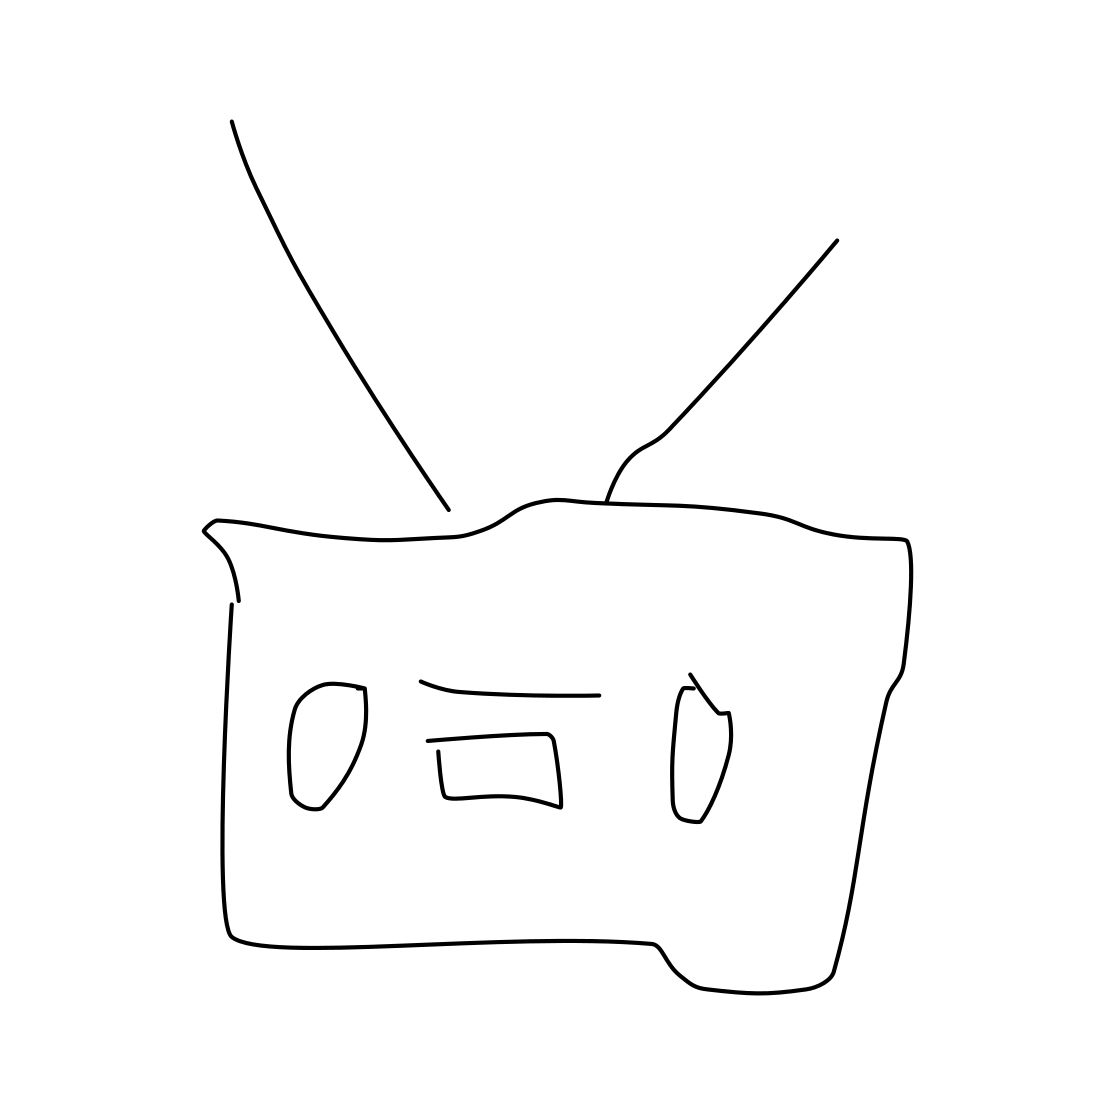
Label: radio